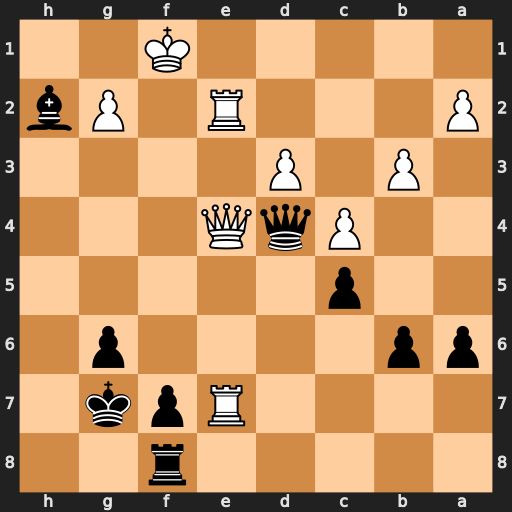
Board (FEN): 5r2/4Rpk1/pp4p1/2p5/2PqQ3/1P1P4/P3R1Pb/5K2
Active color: b
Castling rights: -
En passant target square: -
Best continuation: Qg1#